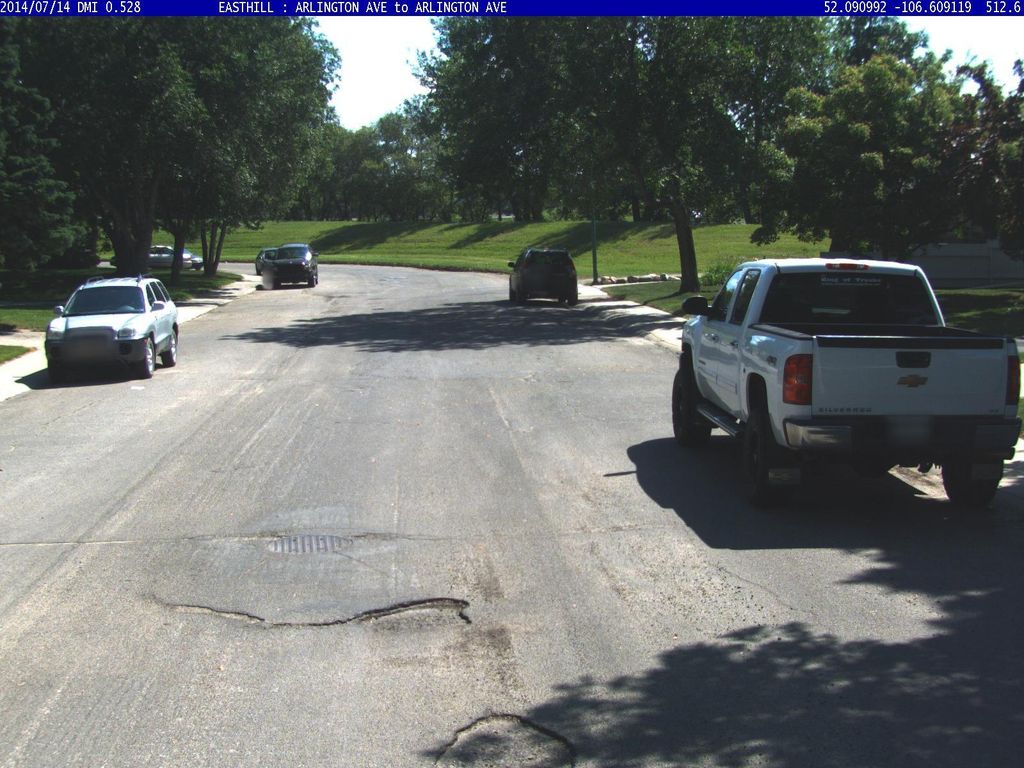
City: saskatoon